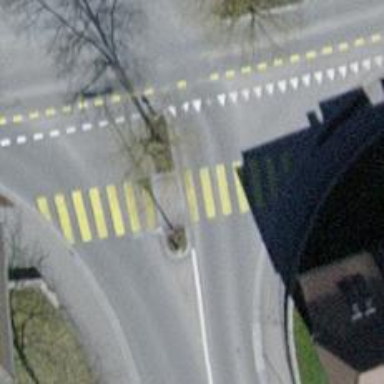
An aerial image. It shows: Tertiary road with asphalt surface.